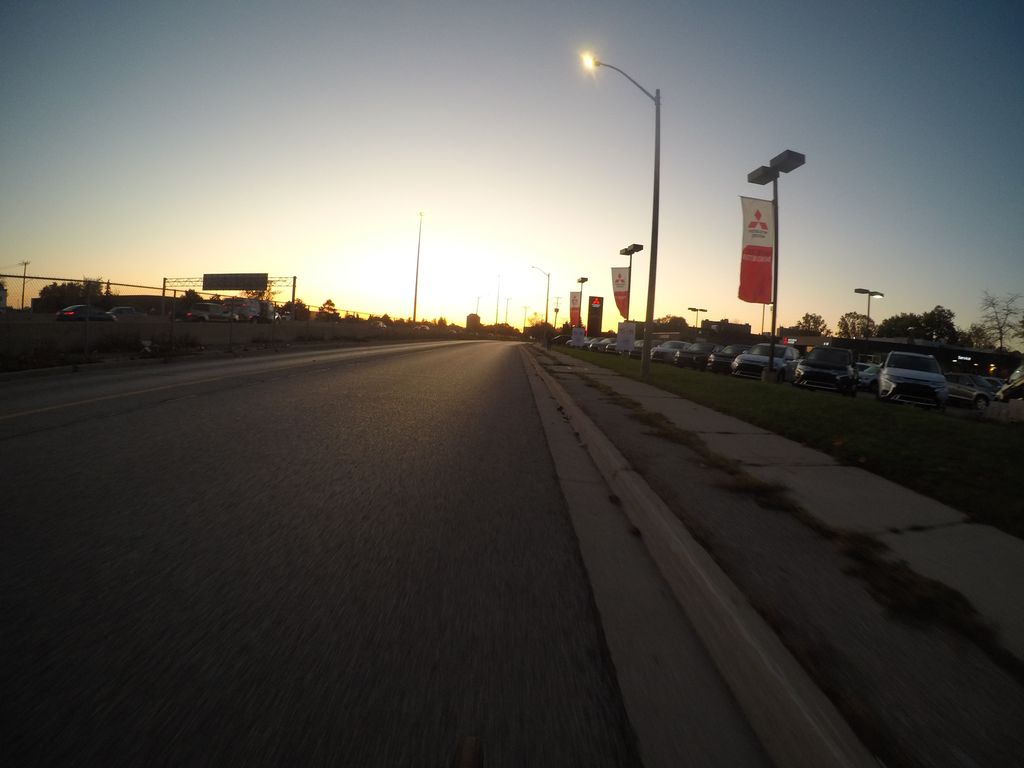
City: kitchener-waterloo